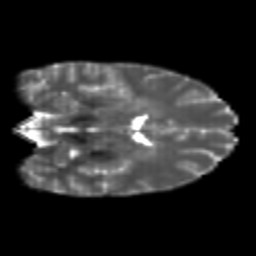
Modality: T2w
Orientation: coronal
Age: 22
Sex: female
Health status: healthy
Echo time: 0.074 s